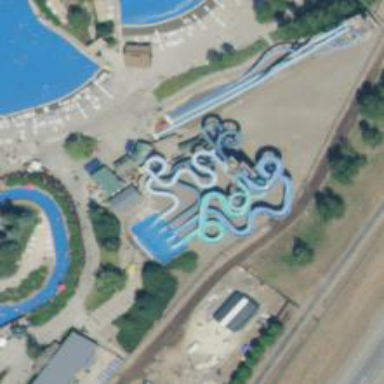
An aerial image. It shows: Water slide attraction.